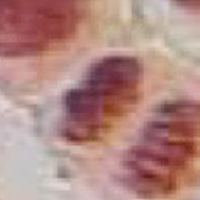
Label: telophase